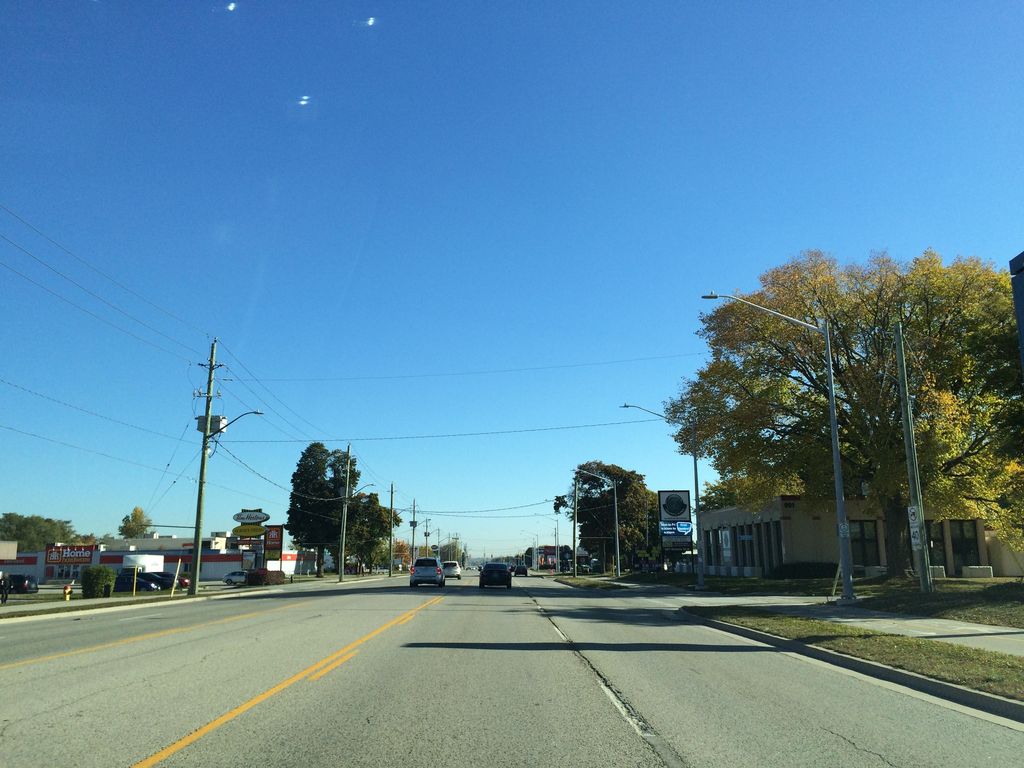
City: kitchener-waterloo